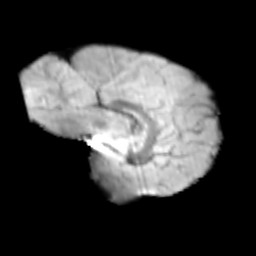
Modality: T2w
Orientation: sagittal
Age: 11
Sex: male
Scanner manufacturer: siemens
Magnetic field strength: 3 T
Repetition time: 3.8 s
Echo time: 0.07 s